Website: macys
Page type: delivery-shipping
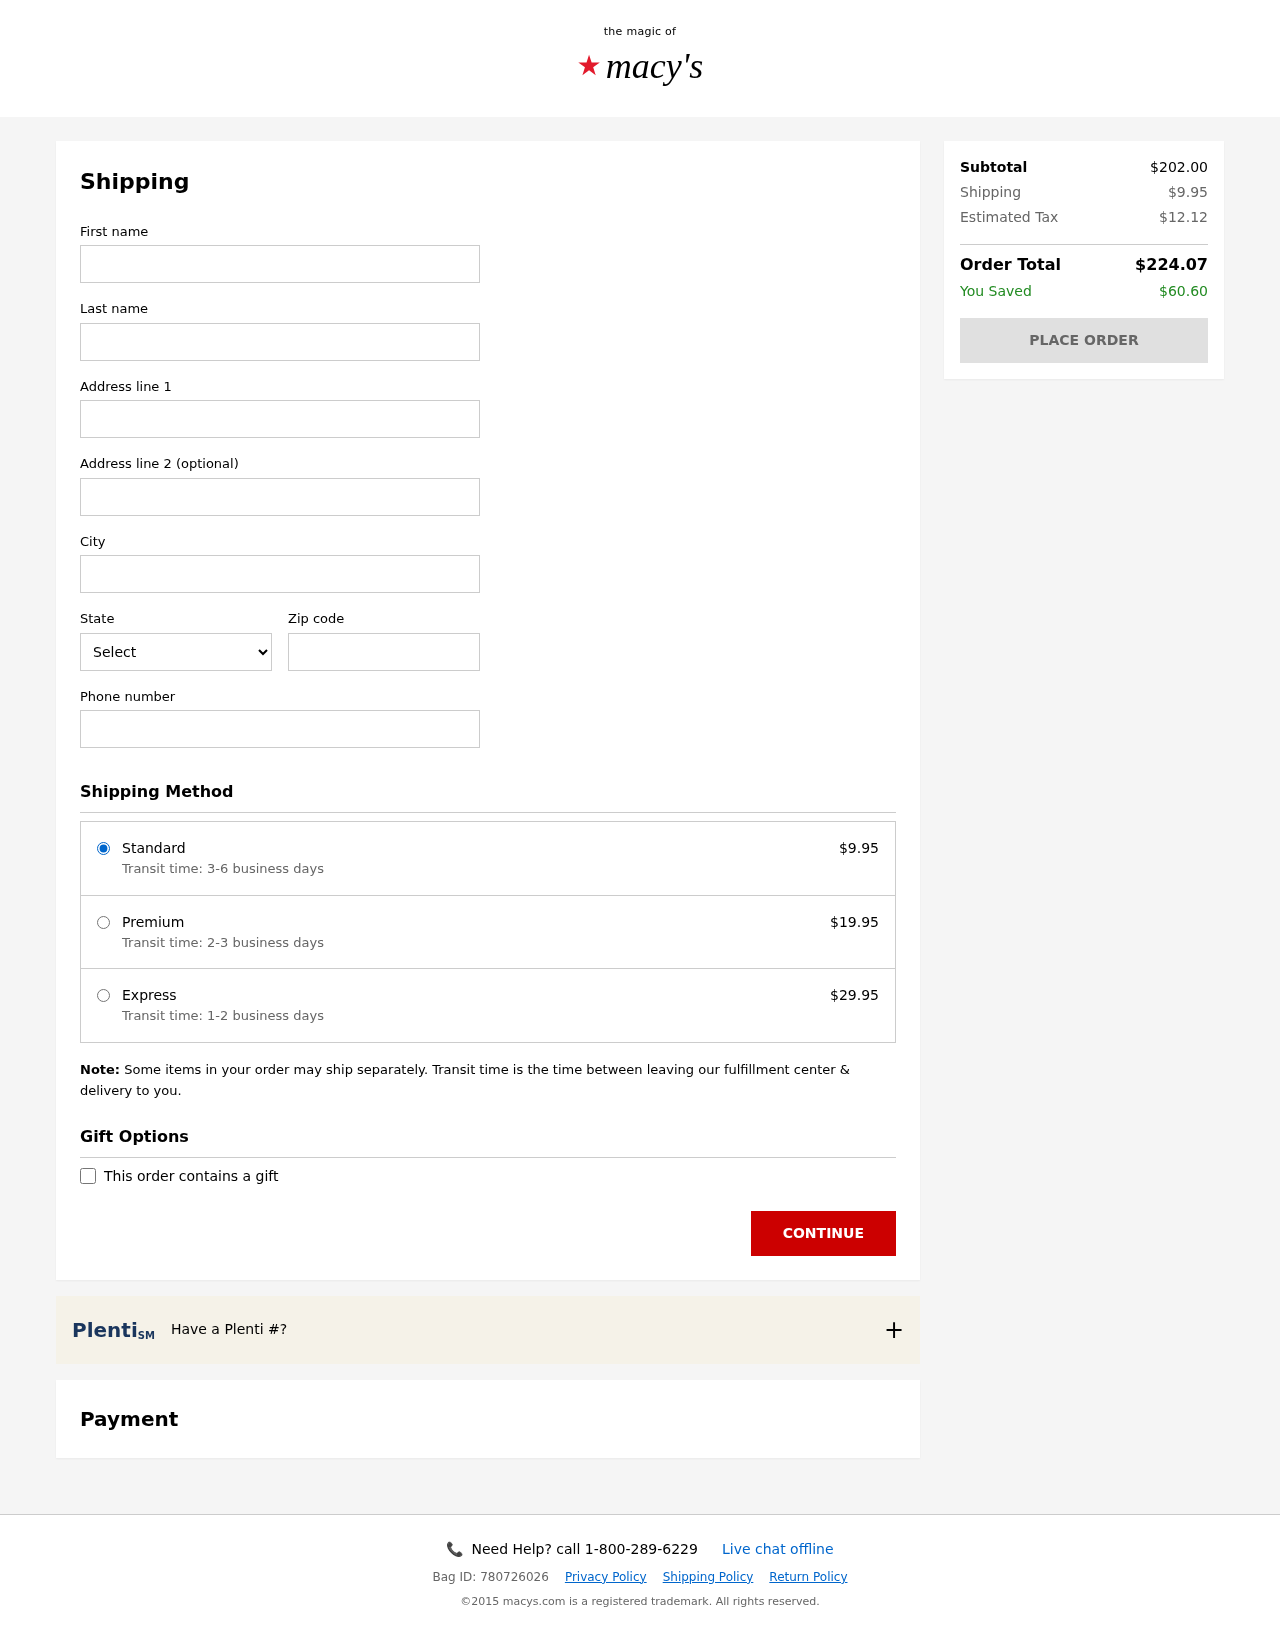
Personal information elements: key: PII_CITY
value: North Heidi
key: PII_FIRSTNAME
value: Brian
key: PII_LASTNAME
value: Garcia
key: PII_PHONE
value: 3425612620
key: PII_POSTCODE
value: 07692
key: PII_STATE_ABBR
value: MO
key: PII_STREET
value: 4607 David Valleys Apt. 426
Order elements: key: ORDER_SHIPPING_COST
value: $9.95
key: ORDER_SHIPPING_PREMIUM
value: $19.95
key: ORDER_SHIPPING_EXPRESS
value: $29.95
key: ORDER_SUBTOTAL
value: $202.00
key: ORDER_TAX
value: $12.12
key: ORDER_TOTAL
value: $224.07
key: ORDER_SAVINGS
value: $60.60